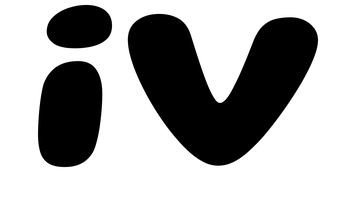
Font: Gluten_Bold